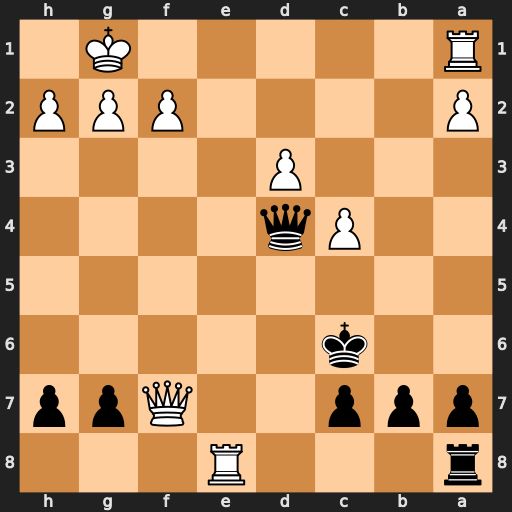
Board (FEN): r3R3/ppp2Qpp/2k5/8/2Pq4/3P4/P4PPP/R5K1
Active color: b
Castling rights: -
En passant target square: -
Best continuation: Qxa1+ Re1 Qxe1#